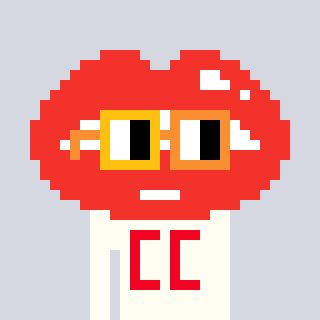
a pixel art character with square yellow and orange glasses, a lips-shaped head and a grayscale-colored body on a cool background